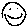
Label: smiley face